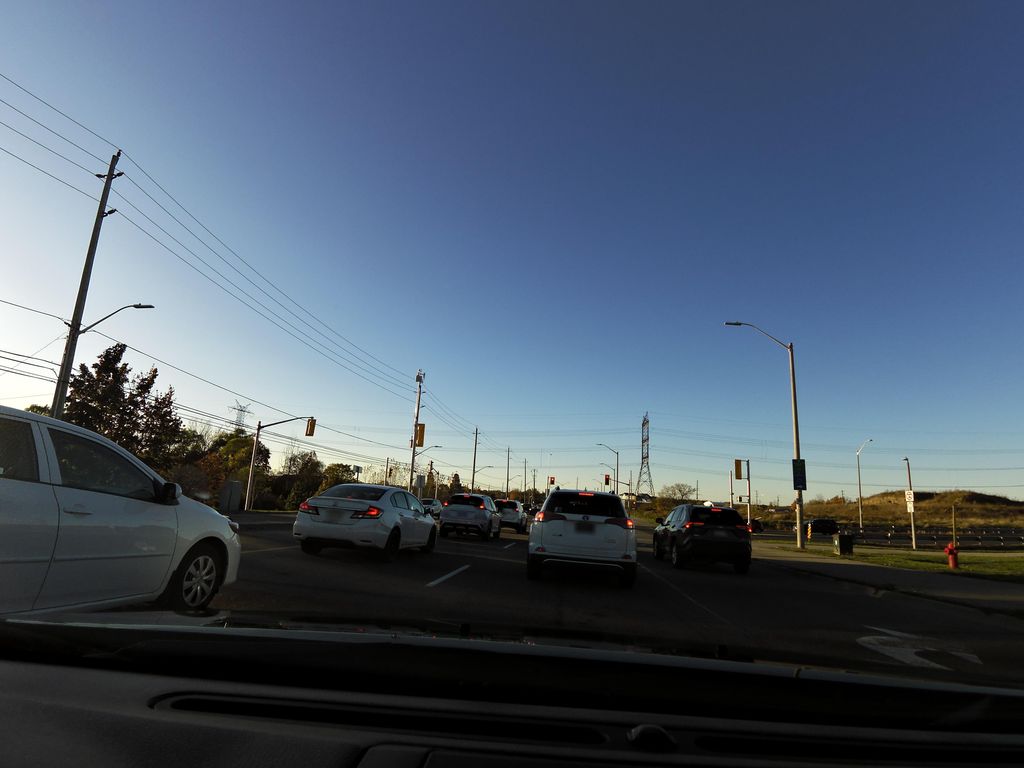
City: hamilton